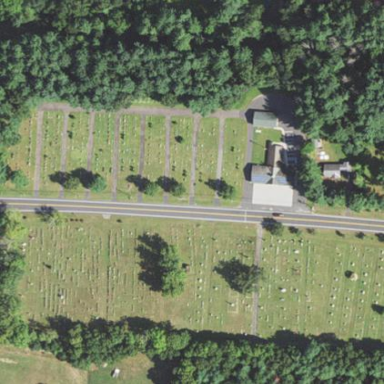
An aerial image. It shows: Cemetery area categorized as cemetery.